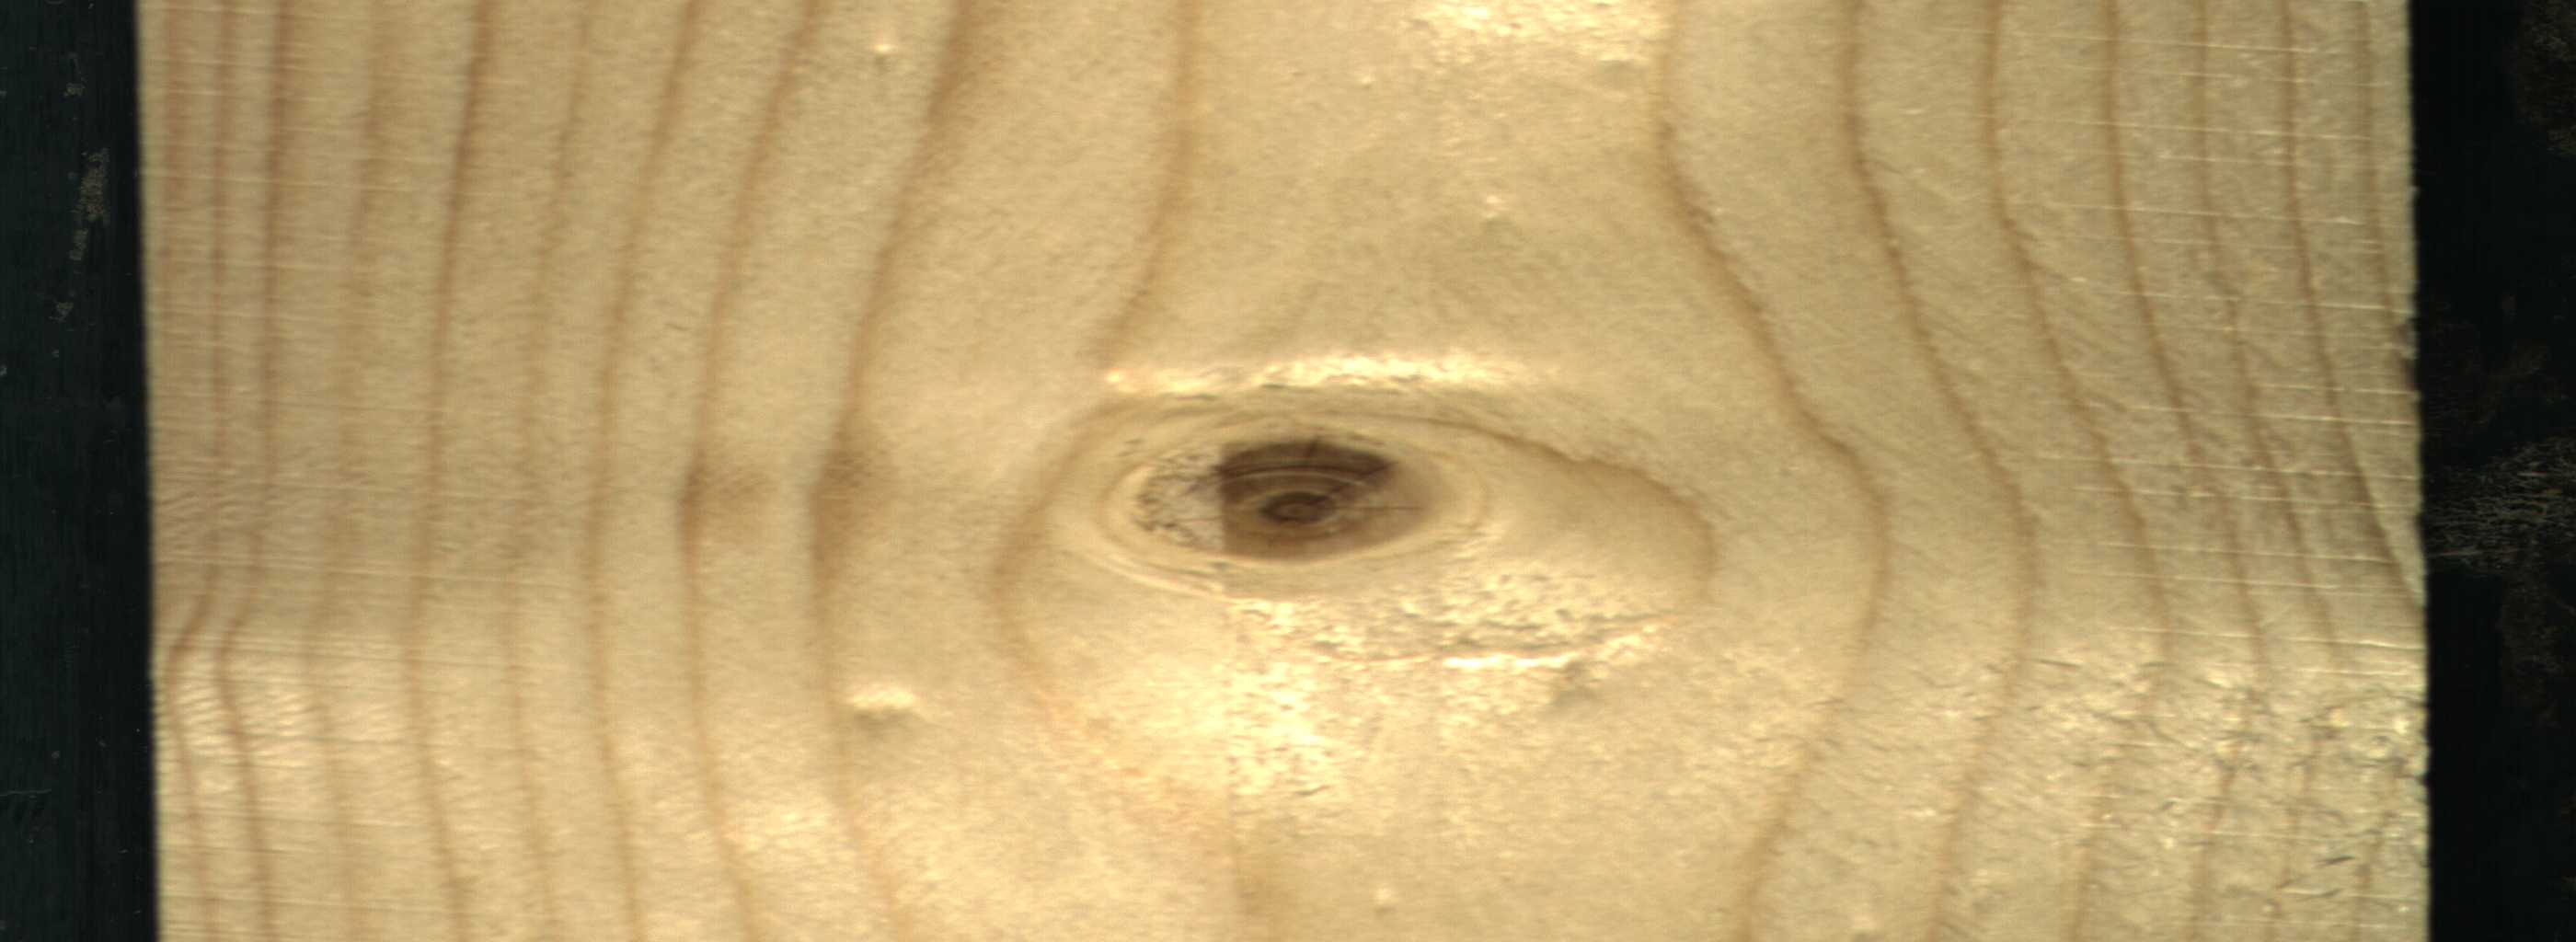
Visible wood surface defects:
knot_with_crack
knot_with_crack
Dead_Knot